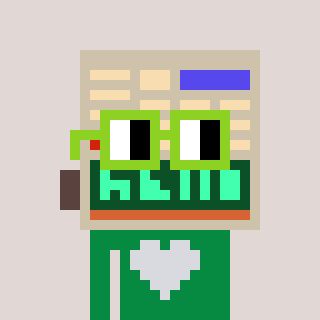
a pixel art character with square light green glasses, a calculator-shaped head and a green-colored body on a warm background